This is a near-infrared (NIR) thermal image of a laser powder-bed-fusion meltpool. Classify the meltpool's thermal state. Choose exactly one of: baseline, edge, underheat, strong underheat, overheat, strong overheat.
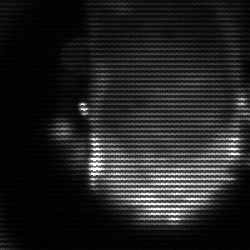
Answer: baseline